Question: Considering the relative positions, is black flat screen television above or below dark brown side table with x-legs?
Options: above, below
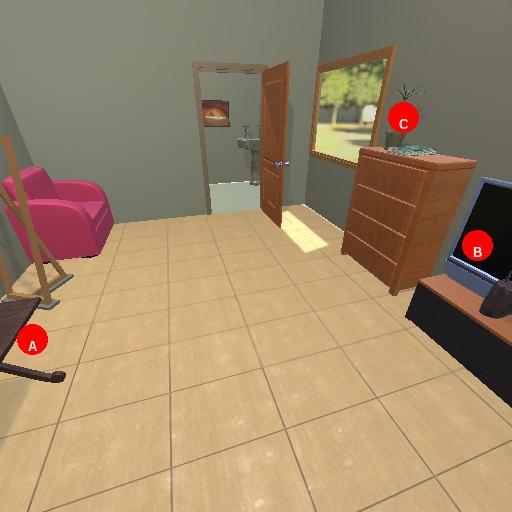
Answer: above